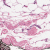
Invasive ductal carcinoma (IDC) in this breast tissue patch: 0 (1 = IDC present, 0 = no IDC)